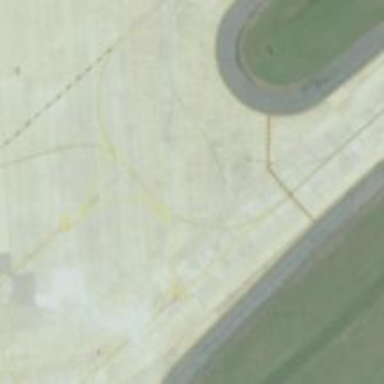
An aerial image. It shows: Image of taxiway at airport.